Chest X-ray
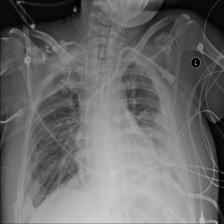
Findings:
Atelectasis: negative
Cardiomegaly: negative
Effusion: negative
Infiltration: negative
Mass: negative
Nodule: negative
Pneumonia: negative
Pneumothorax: negative
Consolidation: negative
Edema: negative
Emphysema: negative
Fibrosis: negative
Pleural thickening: negative
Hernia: negative